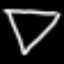
Label: diamond